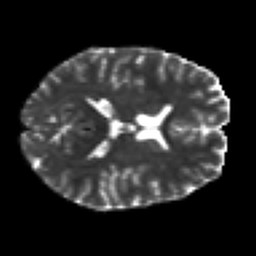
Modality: T2w
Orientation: axial
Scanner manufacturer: siemens
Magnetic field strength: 3 T
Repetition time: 7.8 s
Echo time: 0.09 s